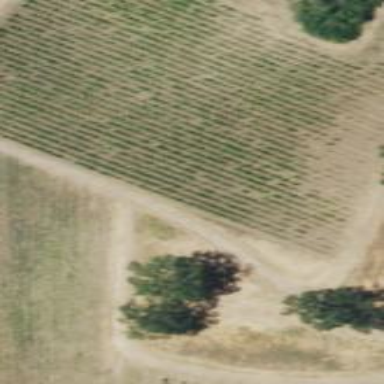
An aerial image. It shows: Vineyard.